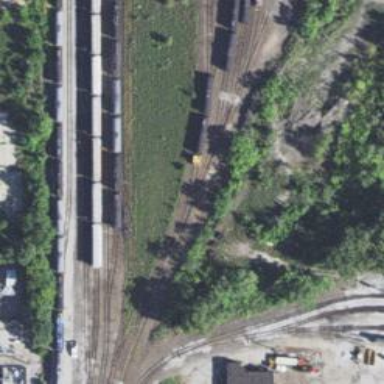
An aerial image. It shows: Abandoned spur railway.